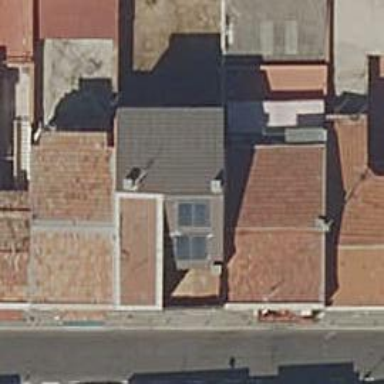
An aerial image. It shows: Image showing building with apartments.